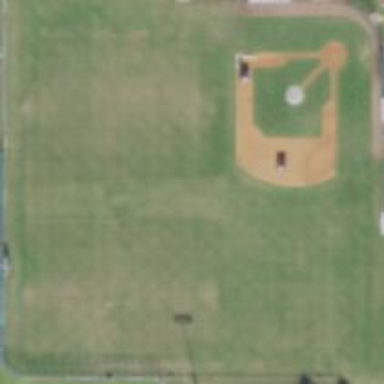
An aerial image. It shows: Baseball pitch for leisure and sports activities.